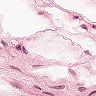
Metastatic tissue present: no